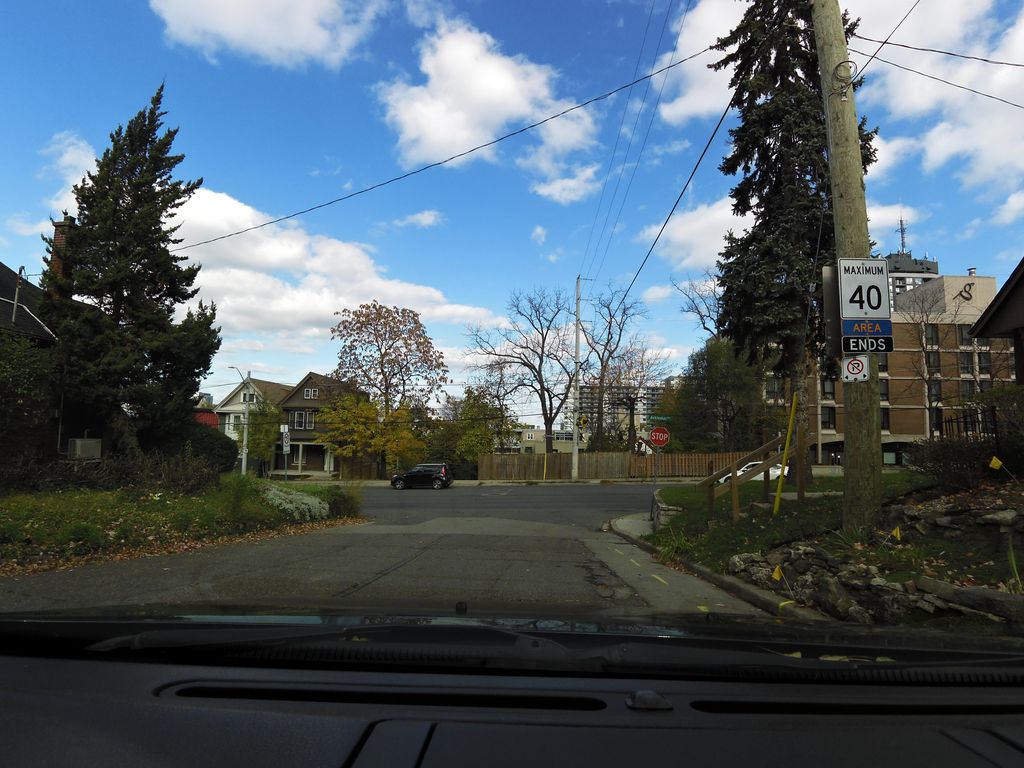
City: hamilton